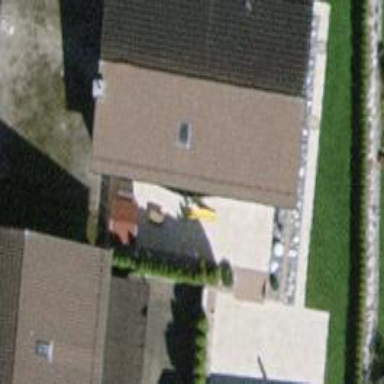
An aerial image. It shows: Building with tile roof.